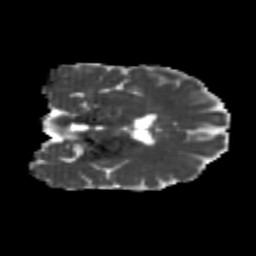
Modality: MD
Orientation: coronal
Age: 22
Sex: female
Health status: healthy
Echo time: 0.074 s